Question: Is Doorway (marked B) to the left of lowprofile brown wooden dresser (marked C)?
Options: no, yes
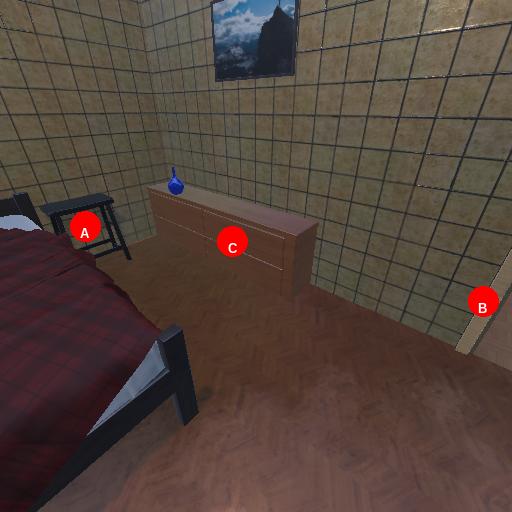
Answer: no